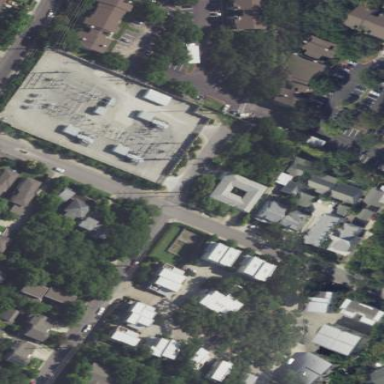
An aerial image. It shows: Outdoor power substation located behind wall. The substation operates at the distribution level.